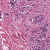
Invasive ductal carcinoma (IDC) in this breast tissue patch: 1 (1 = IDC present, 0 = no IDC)